Field crop: maize
Growth stage: 2
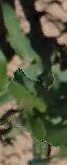
Species: maize